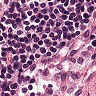
Metastatic tissue present: no